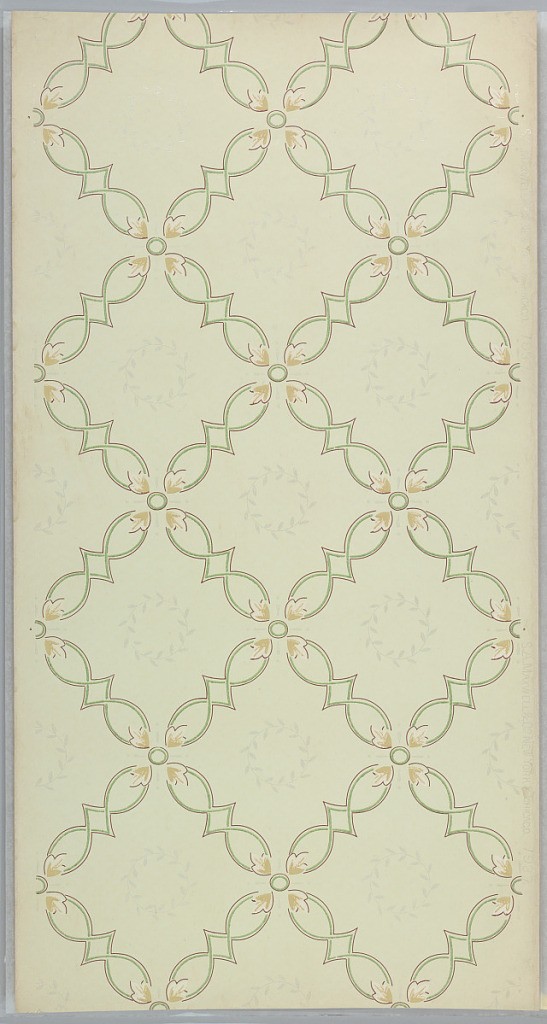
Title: Ceiling paper
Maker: Maxwell & Co., S.A., Chicago, Illinois, USA
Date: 1905–1915
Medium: Machine-printed paper, liquid, mica
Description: Trellis pattern of ogival lines, each void is filled with a wreath. Printed in green, tan, brown, and off-white on light green ground.